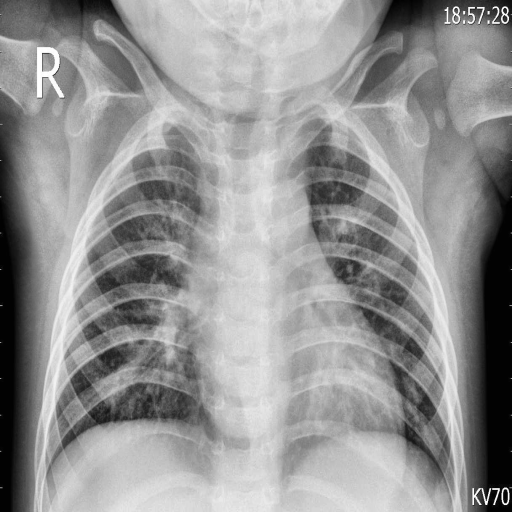
Finding: PNEUMONIA